Question: What cleaning product is shown?
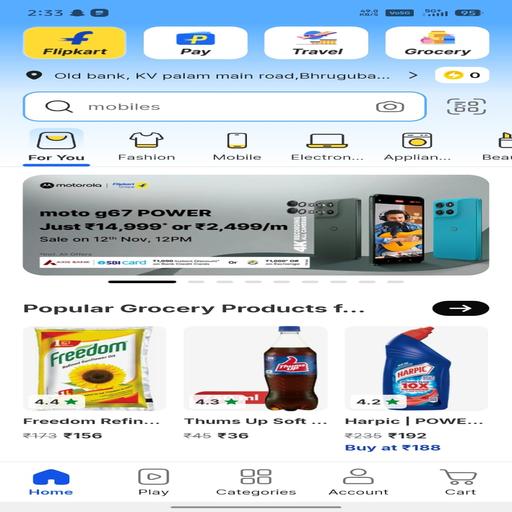
Answer: Harpic